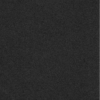
Label: dusty